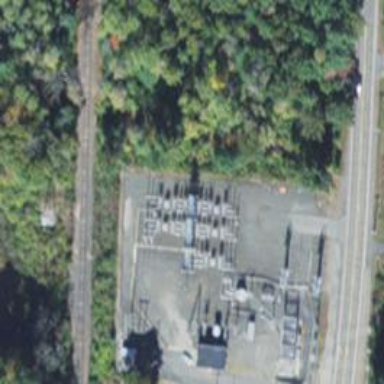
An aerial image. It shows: Switch for power supply.